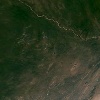
Label: land